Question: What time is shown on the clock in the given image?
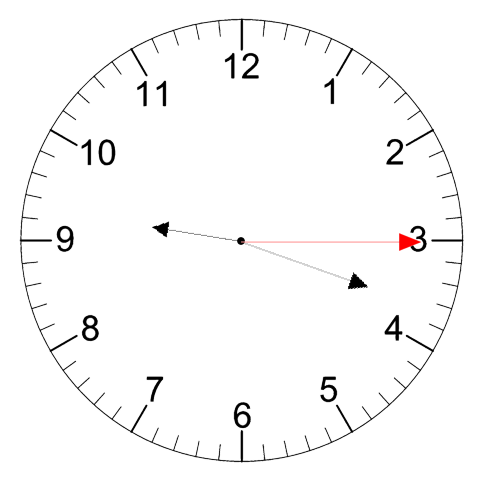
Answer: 09:18:15